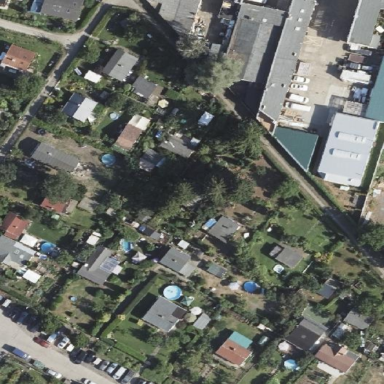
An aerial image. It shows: Plot in the allotments.